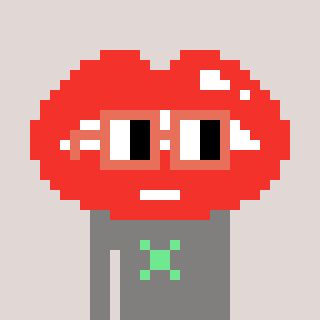
a pixel art character with square orange glasses, a lips-shaped head and a bluegrey-colored body on a warm background